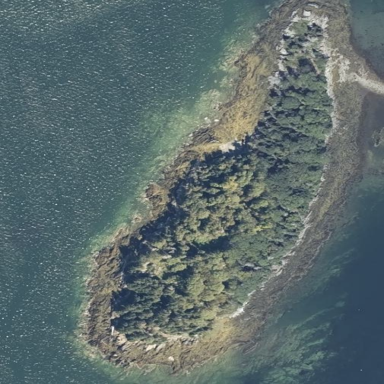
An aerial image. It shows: Island with natural coastline.